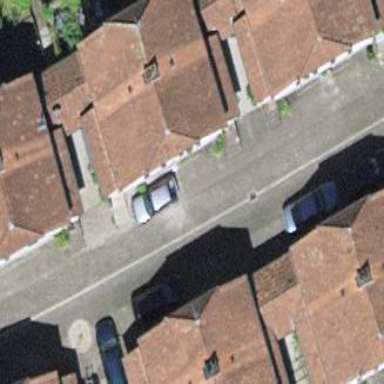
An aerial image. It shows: Charming house with side-hipped roof made of roof tiles.